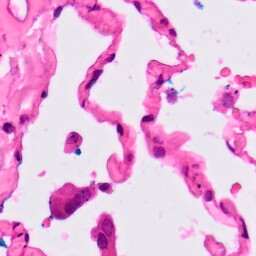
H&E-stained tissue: Lung